Brain MRI, t1w sequence, axial 2D slice.
Patient: age 29, sex F, weight 95 kg, height 1.95 m
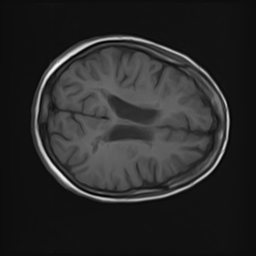